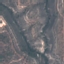
Land use / land cover class: HerbaceousVegetation